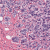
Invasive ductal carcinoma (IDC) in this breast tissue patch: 0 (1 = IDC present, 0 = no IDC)